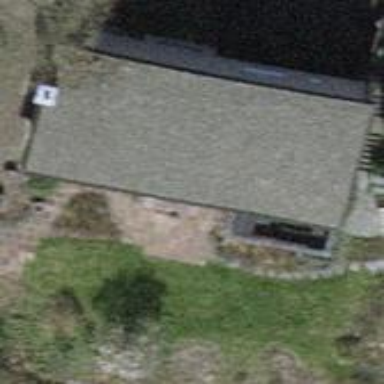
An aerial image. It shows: Building with flat roof.